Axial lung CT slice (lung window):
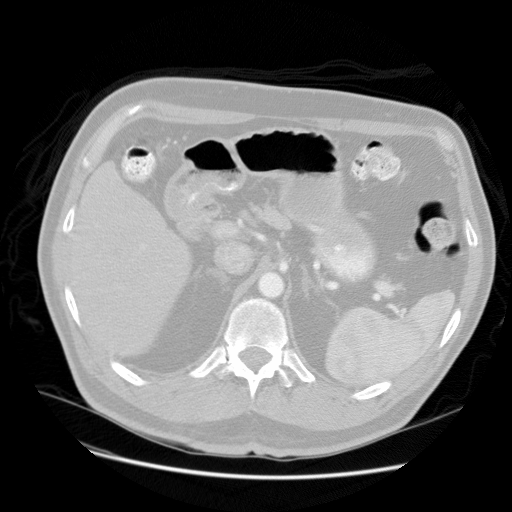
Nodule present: no